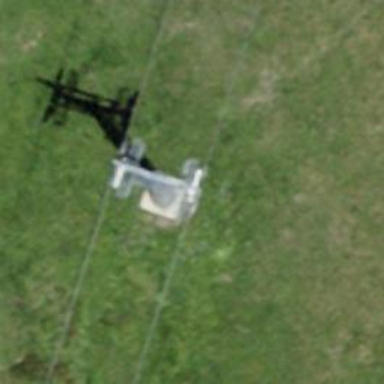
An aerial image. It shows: Pylon for aerialway.